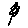
Label: flower